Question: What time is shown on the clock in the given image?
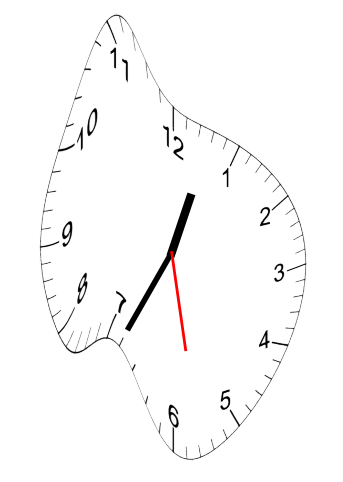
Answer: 12:34:28